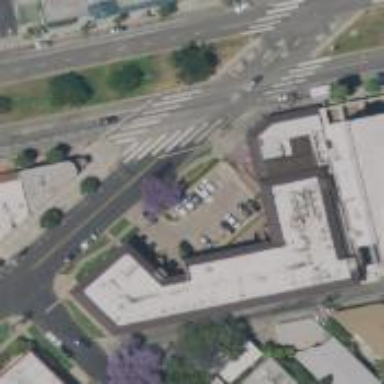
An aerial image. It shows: Post office.